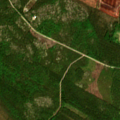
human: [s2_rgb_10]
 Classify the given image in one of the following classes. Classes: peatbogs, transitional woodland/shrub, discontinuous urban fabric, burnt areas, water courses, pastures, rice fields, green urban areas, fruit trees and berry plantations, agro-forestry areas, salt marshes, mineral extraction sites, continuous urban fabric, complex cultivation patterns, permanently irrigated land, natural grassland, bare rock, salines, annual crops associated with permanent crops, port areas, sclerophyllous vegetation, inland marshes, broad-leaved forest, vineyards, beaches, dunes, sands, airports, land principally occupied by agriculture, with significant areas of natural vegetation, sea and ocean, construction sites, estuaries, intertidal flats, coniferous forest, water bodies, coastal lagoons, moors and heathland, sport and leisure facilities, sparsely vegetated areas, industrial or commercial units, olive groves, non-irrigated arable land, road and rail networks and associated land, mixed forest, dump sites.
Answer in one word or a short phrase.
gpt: non-irrigated arable land, coniferous forest, mixed forest, transitional woodland/shrub